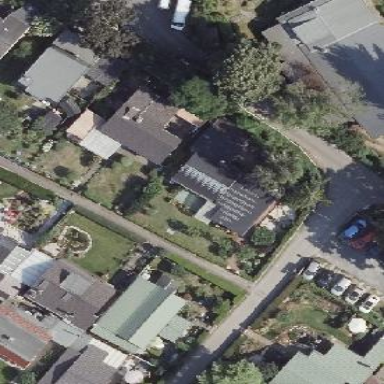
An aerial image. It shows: Shed.